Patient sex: M
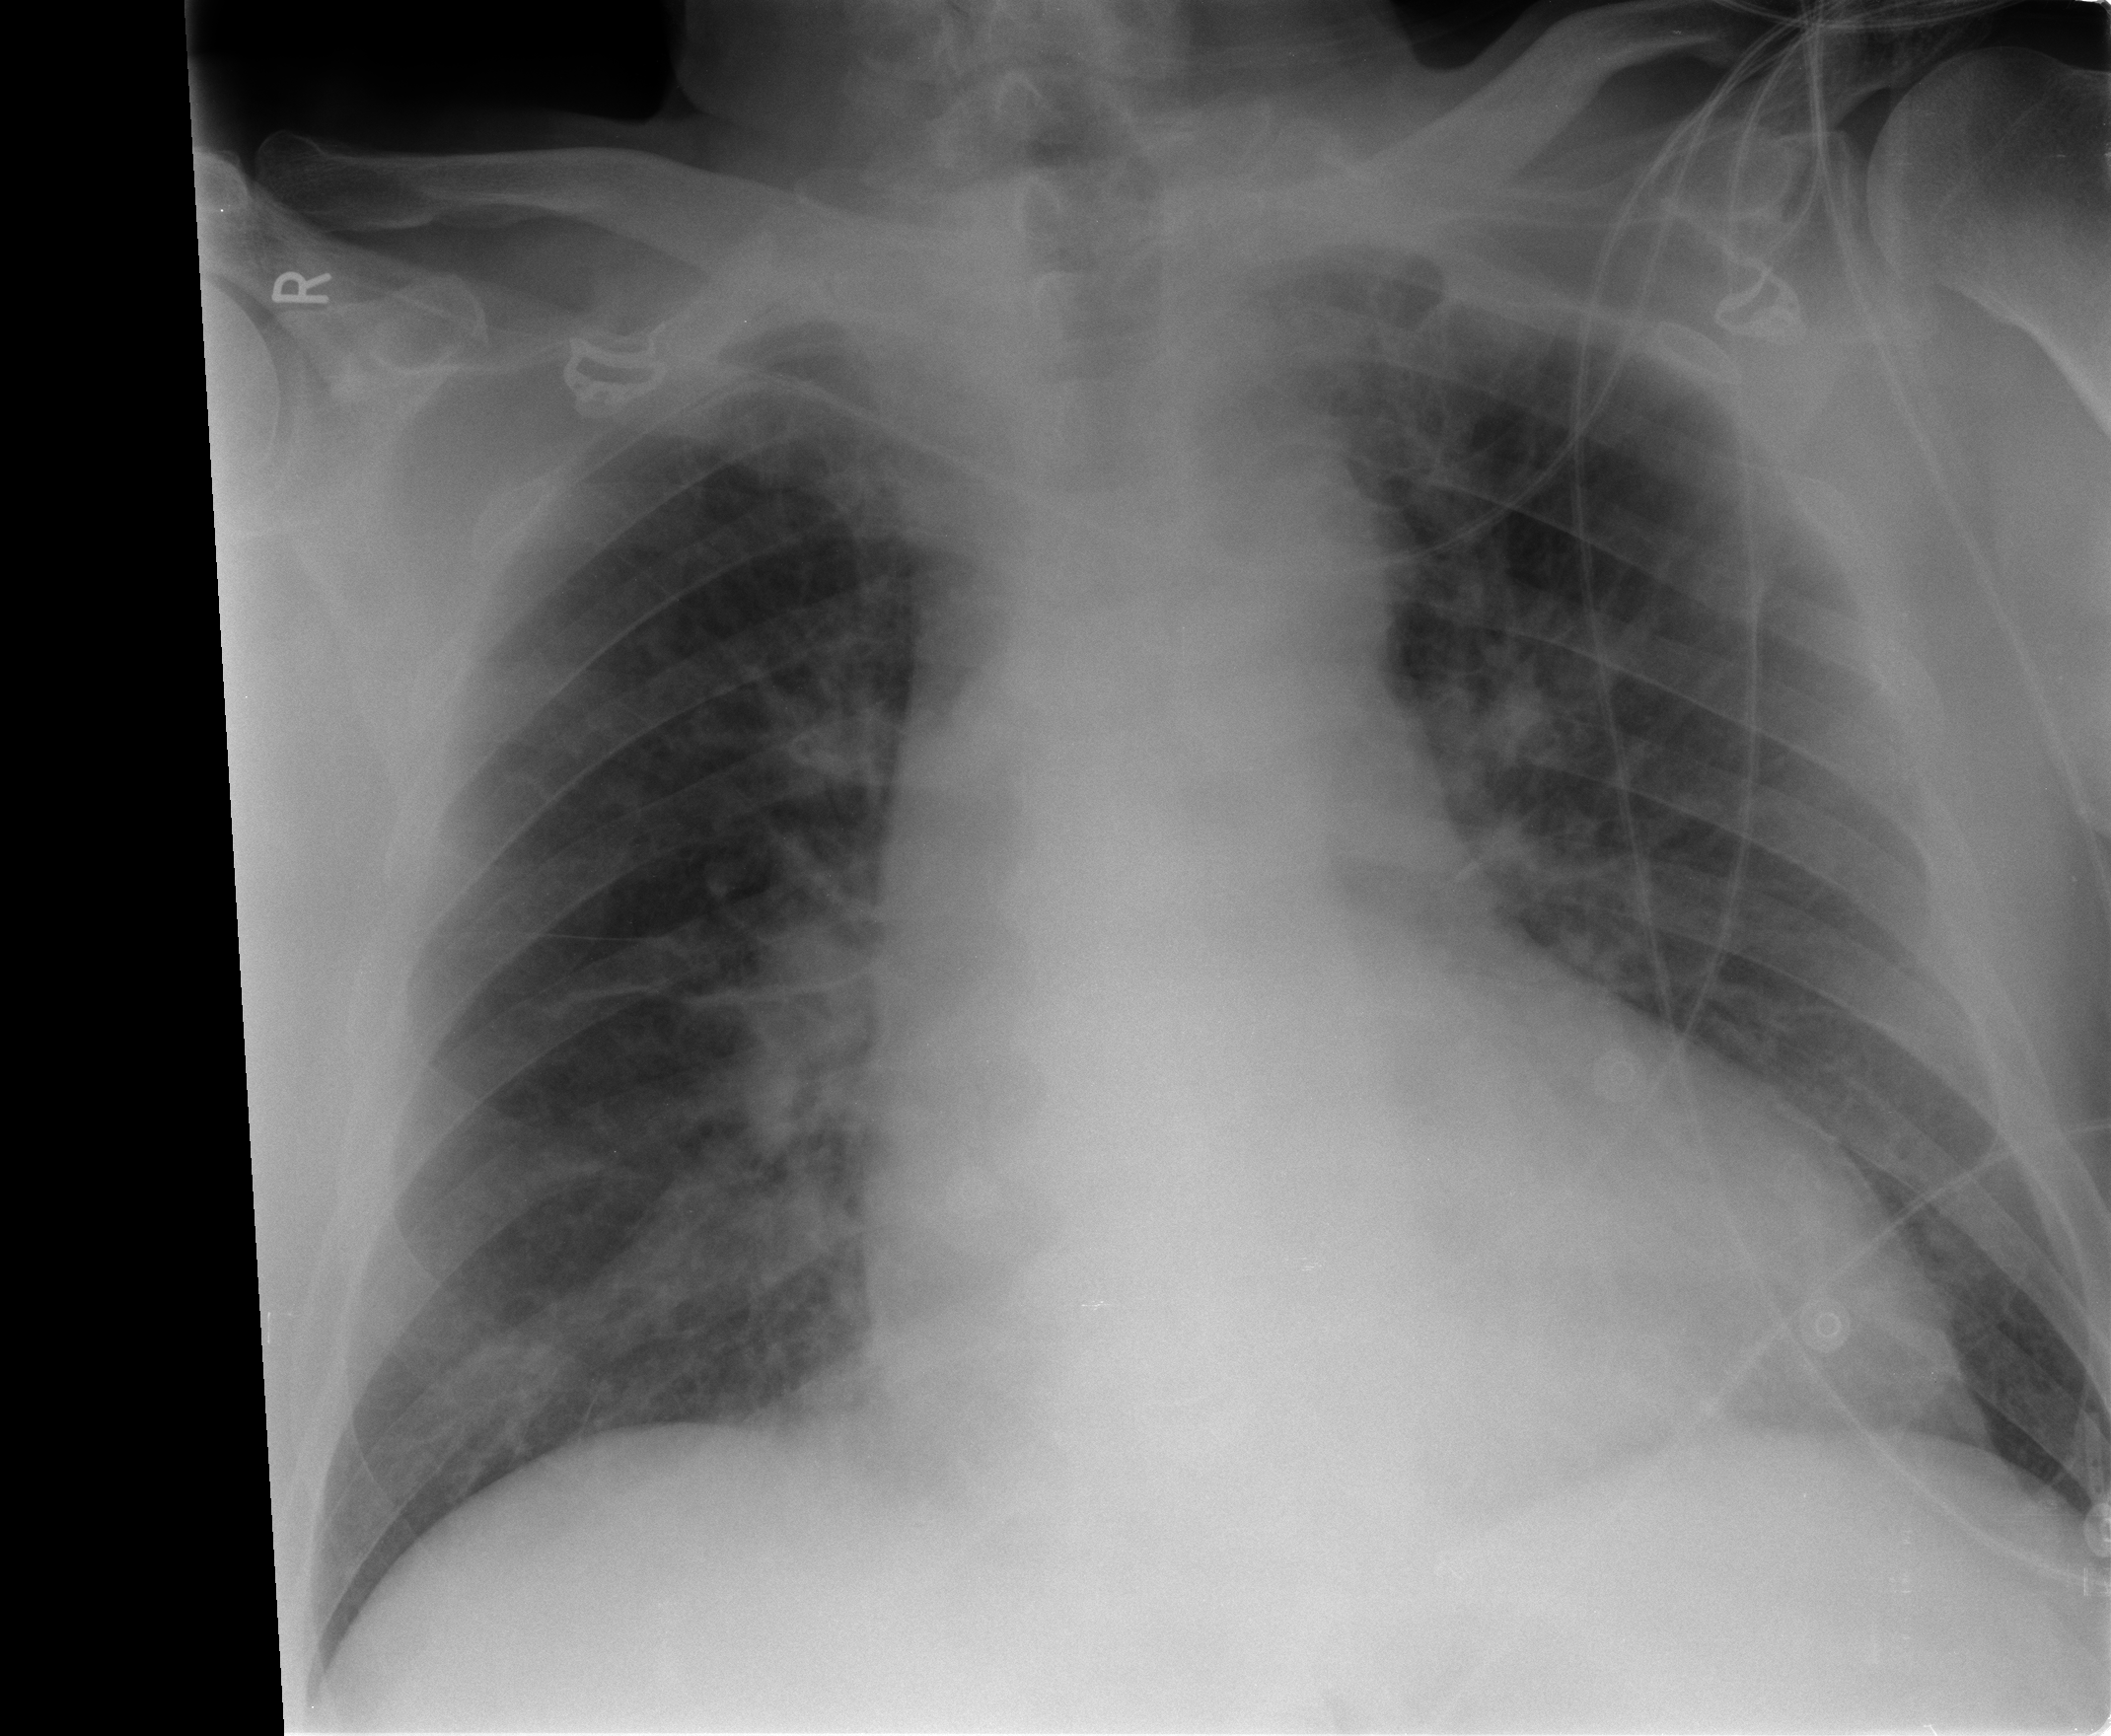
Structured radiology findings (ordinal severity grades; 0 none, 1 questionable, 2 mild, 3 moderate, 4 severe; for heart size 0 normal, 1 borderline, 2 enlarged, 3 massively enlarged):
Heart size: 2
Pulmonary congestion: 0
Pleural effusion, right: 0
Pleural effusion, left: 0
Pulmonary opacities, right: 0
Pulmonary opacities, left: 0
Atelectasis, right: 2
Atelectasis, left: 2